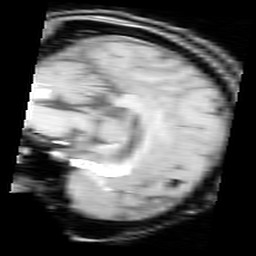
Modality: inplaneT1
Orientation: sagittal
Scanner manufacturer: ge
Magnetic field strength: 3 T
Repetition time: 0.325 s
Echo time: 0.003468 s